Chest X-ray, AP view. Patient: 64 years old, sex F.
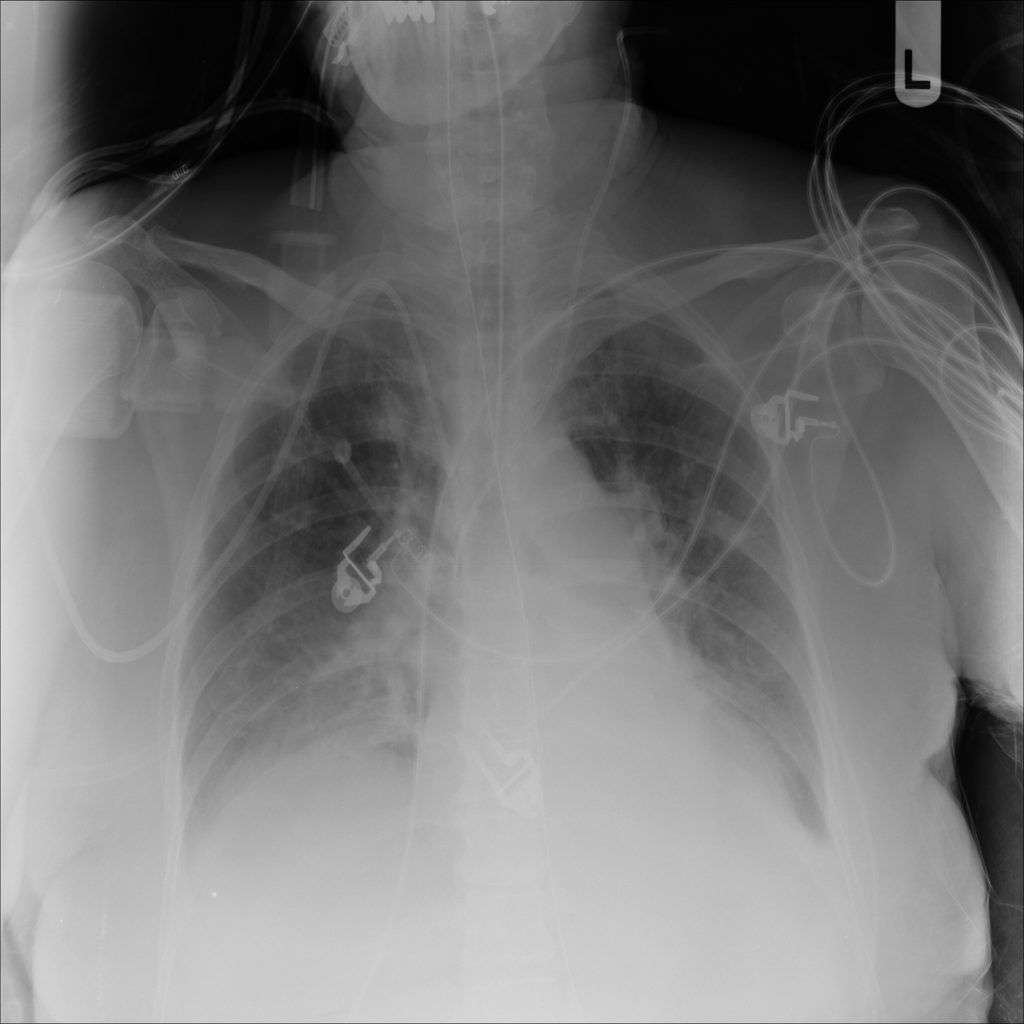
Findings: No Finding